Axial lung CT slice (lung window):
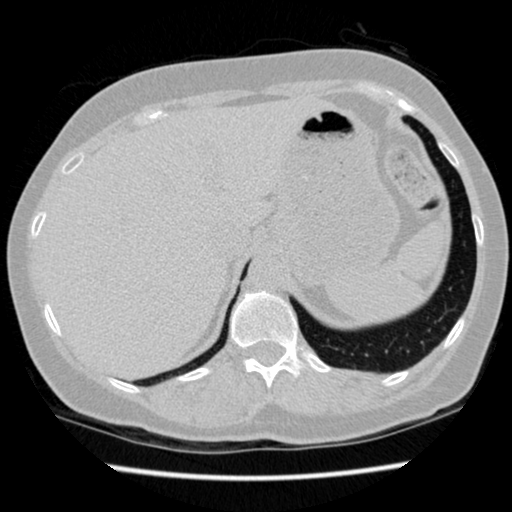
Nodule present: no